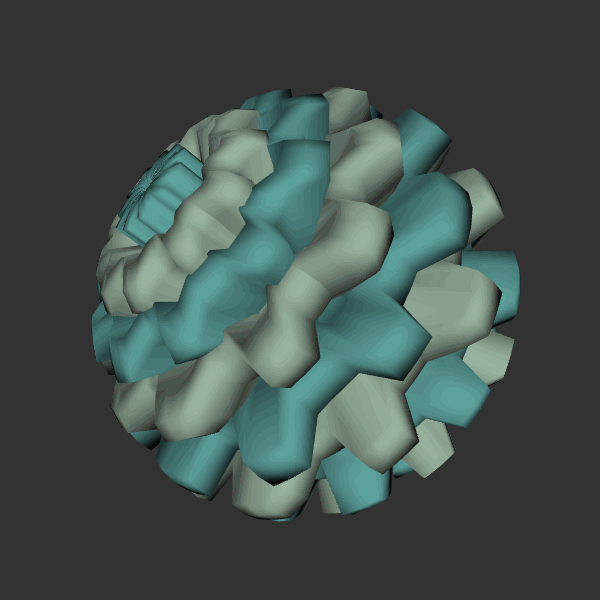
Background: dark